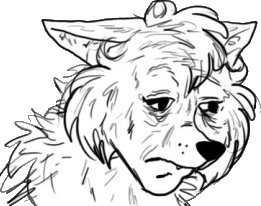
Label: 5_Animal